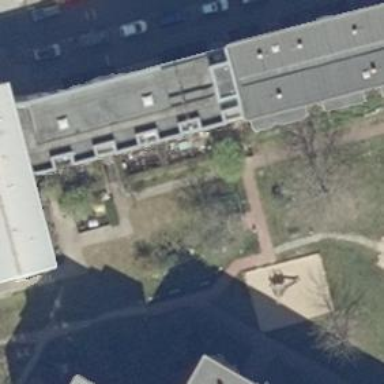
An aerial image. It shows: Flat-roofed apartment building.